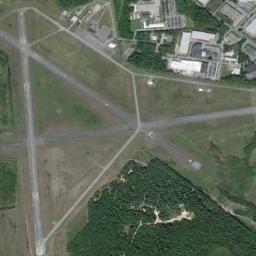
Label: airport